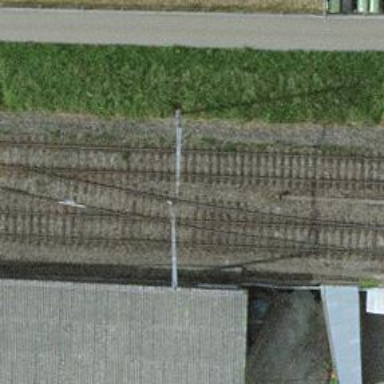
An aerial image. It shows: Single-track electrified railway siding with contact line.